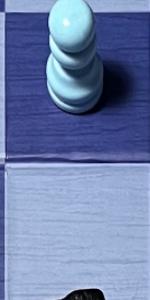
Label: Empty